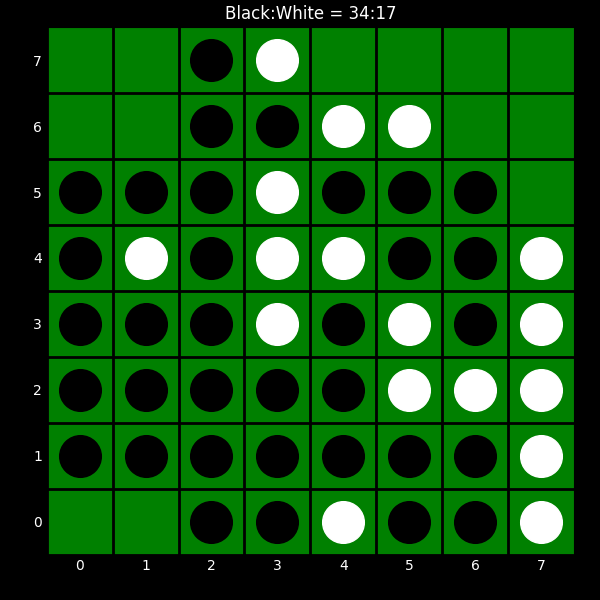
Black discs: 34
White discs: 17